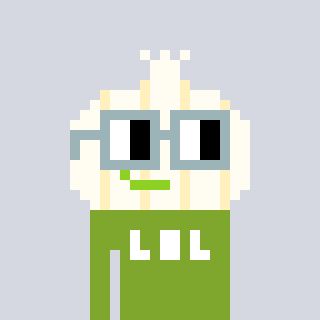
a pixel art character with square dark gray glasses, a garlic-shaped head and a slimegreen-colored body on a cool background